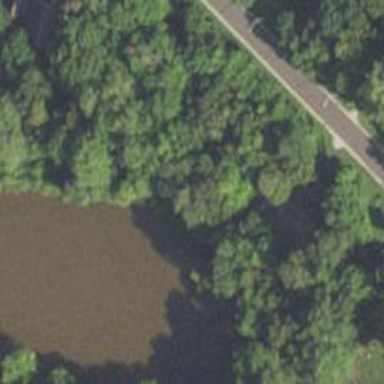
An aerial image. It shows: Footway on bridge.